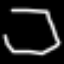
Label: octagon